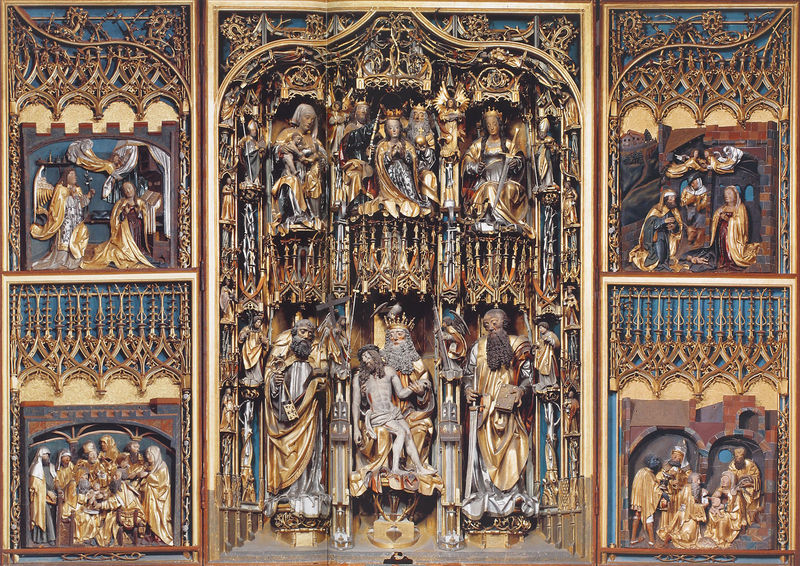
Titel: Niederlana, Pfarrkirche Mariae Himmelfahrt, Hochaltar
Standort: Niederlana, Pfarrkirche Mariae Himmelfahrt (EU - I - Südtirol)
Schlagwörter: blau, gott, mann, frauen, frau, mitte, männer, schwarz, rot, bart, bibel, rahmen, bild, kirche, gold, kind, mutter, paar, personen, krone, engel, bischof, könig, papst, ornamente, bögen, blut, buch, vergoldet, jungfrau, altar, hochaltar, verziert, gotisch, christus, jesus, jesus christus, pieta, kniend, könige, tempel, heilige, maria, madonna, verwundet, mutter gottes, szenen, verziehrt, verkündigung, geburt, erlöser, gottesmutter, retabel, flügelaltar, triptychon, gottvater, altarretabel, aufwendig, heiligen, messias, jesu geburt, gottessohn, sohn gottes, unsere liebe frau, heilige maria, christkind, pala, madonna mit dem kind, christkönig, heilland, erretter, jesus von nazaret, gottesgebärerin, maria von nazaret